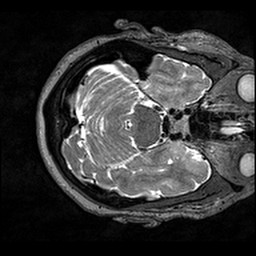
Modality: T2w
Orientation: axial
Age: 73
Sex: female
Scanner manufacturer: siemens
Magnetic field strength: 3 T
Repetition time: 3.2 s
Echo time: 0.567 s